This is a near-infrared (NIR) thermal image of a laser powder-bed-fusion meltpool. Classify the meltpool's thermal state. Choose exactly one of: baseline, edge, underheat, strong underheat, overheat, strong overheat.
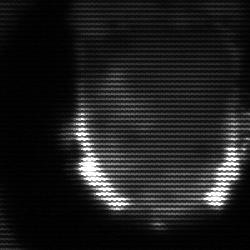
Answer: baseline